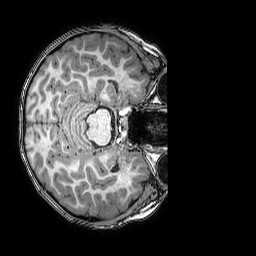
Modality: T1w
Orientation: axial
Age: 7
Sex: male
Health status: healthy